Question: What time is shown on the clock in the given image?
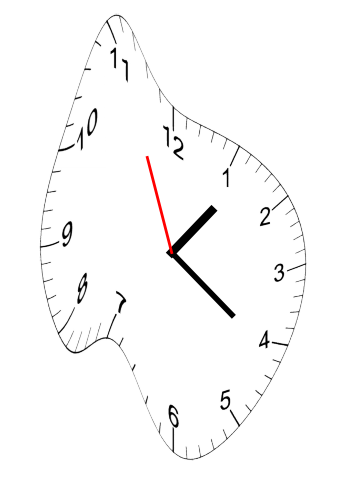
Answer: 01:20:56